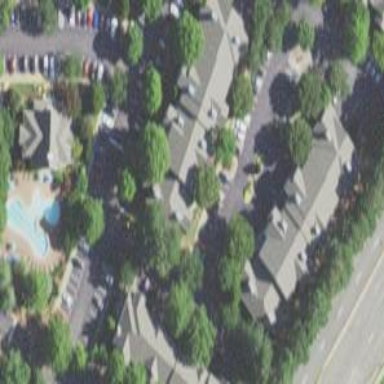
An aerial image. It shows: Residential building.